Field crop: maize
Growth stage: 2
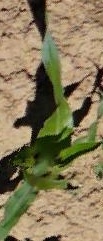
Species: maize